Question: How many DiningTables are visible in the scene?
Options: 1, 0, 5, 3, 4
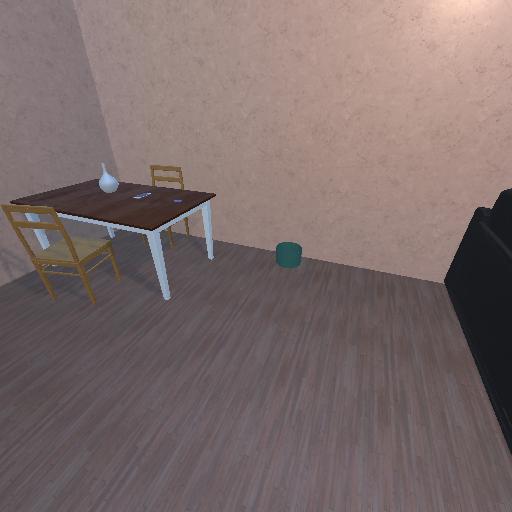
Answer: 1